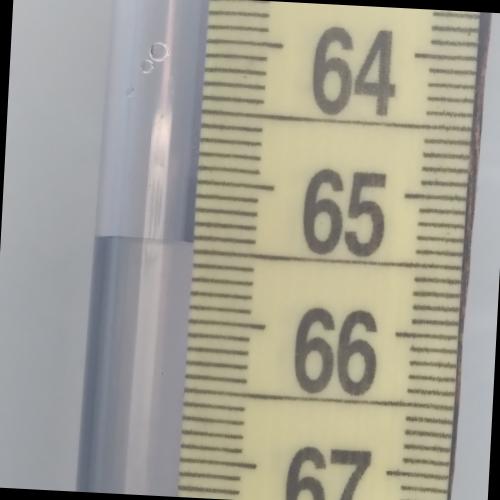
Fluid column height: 65.4 cm